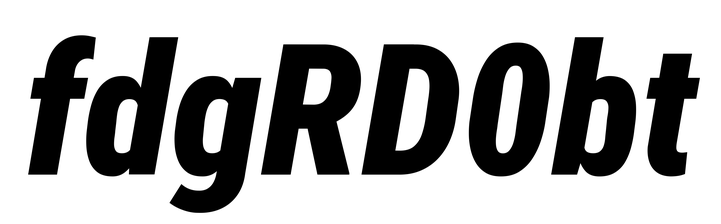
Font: Roboto-Italic_Condensed_Black_Italic